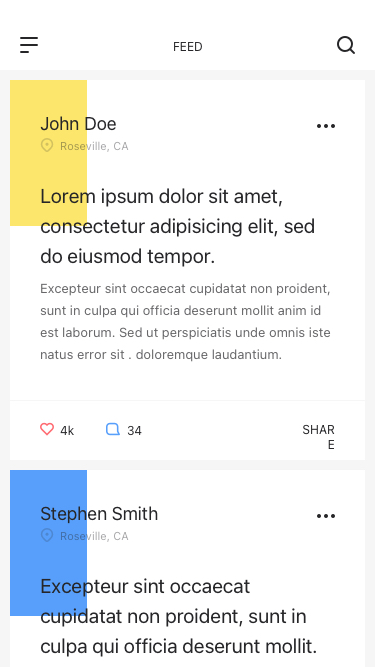
Text in this UI design:
4k
share
34
Lorem ipsum dolor sit amet, consectetur adipisicing elit, sed do eiusmod tempor.
Excepteur sint occaecat cupidatat non proident, sunt in culpa qui officia deserunt mollit anim id est laborum. Sed ut perspiciatis unde omnis iste natus error sit . doloremque laudantium.
John Doe
Roseville, CA
Excepteur sint occaecat cupidatat non proident, sunt in culpa qui officia deserunt mollit.
Stephen Smith
Roseville, CA